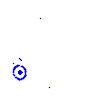
Particle: kaon